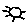
Label: sun